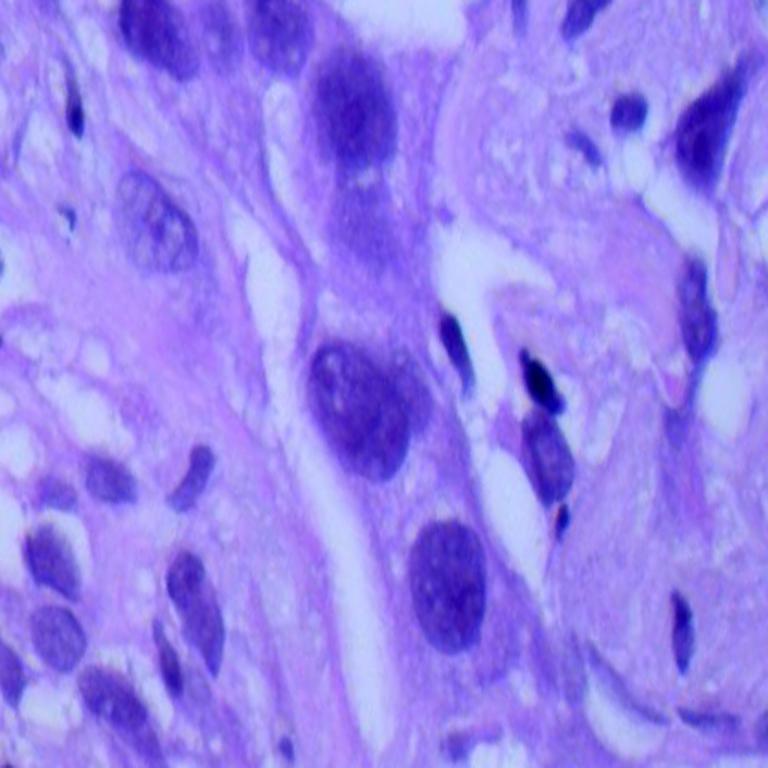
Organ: lung
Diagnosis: adenocarcinomas